Aerial crown-view tile of a tropical tree (Barro Colorado Island, Panama), acquired 20240611:
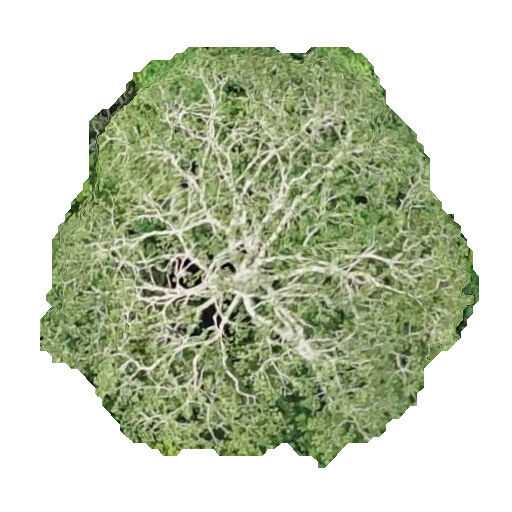
Species: Sterculia apetala
GBIF accepted scientific name: Sterculia apetala
Crown area: 213.402 m²